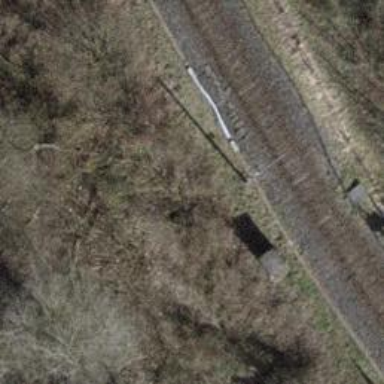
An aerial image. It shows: Railway with electrified contact lines.